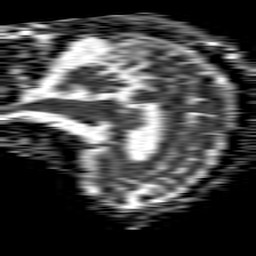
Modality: ADC
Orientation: sagittal
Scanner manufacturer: philips
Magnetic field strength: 1.5 T
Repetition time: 4.6 s
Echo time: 0.08631 s